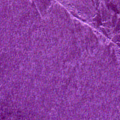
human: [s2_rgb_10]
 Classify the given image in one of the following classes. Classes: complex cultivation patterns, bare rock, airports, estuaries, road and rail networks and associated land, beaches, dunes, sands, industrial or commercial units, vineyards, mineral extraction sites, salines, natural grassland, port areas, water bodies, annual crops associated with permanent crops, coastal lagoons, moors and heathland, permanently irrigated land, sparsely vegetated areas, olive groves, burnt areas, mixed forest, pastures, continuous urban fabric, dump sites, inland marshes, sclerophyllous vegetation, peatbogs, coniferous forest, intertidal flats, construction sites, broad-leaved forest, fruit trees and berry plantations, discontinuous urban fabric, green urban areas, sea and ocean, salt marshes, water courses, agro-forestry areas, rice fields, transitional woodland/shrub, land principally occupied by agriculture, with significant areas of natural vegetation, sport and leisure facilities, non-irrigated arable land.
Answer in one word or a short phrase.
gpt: sea and ocean